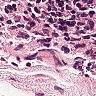
Metastatic tissue present: no